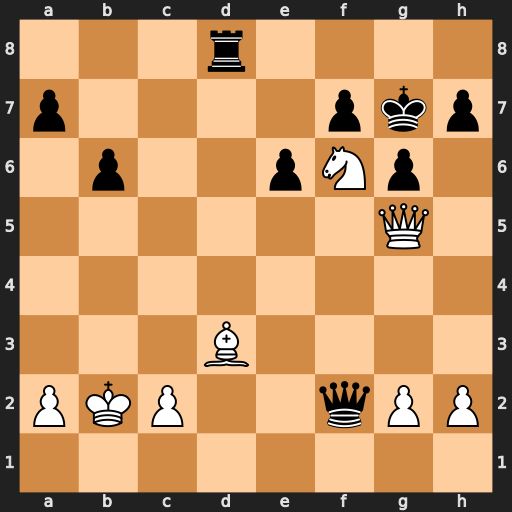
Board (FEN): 3r4/p4pkp/1p2pNp1/6Q1/8/3B4/PKP2qPP/8
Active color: w
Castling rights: -
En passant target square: -
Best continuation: Nh5+ Kh8 Qxd8#